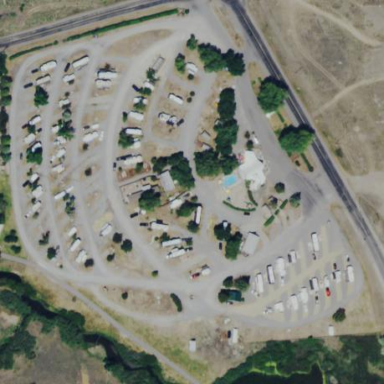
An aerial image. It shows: Caravan site with sanitary dump station for travelers.